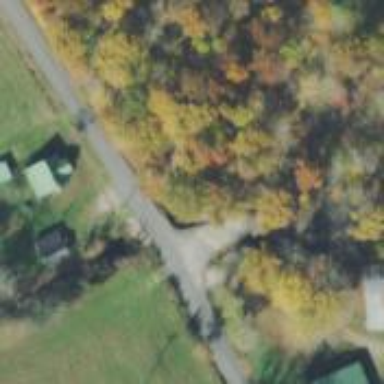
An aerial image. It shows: Residential road with bridge.